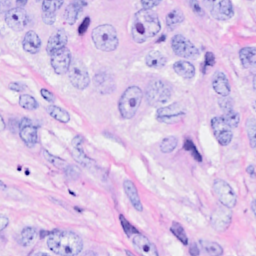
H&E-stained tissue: Breast